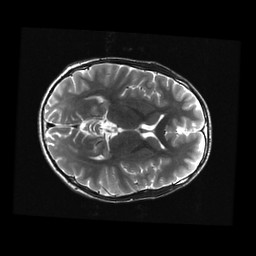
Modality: T2w
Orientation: axial
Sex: male
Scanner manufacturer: ge
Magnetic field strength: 3 T
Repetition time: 5 s
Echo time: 0.101 s